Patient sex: F
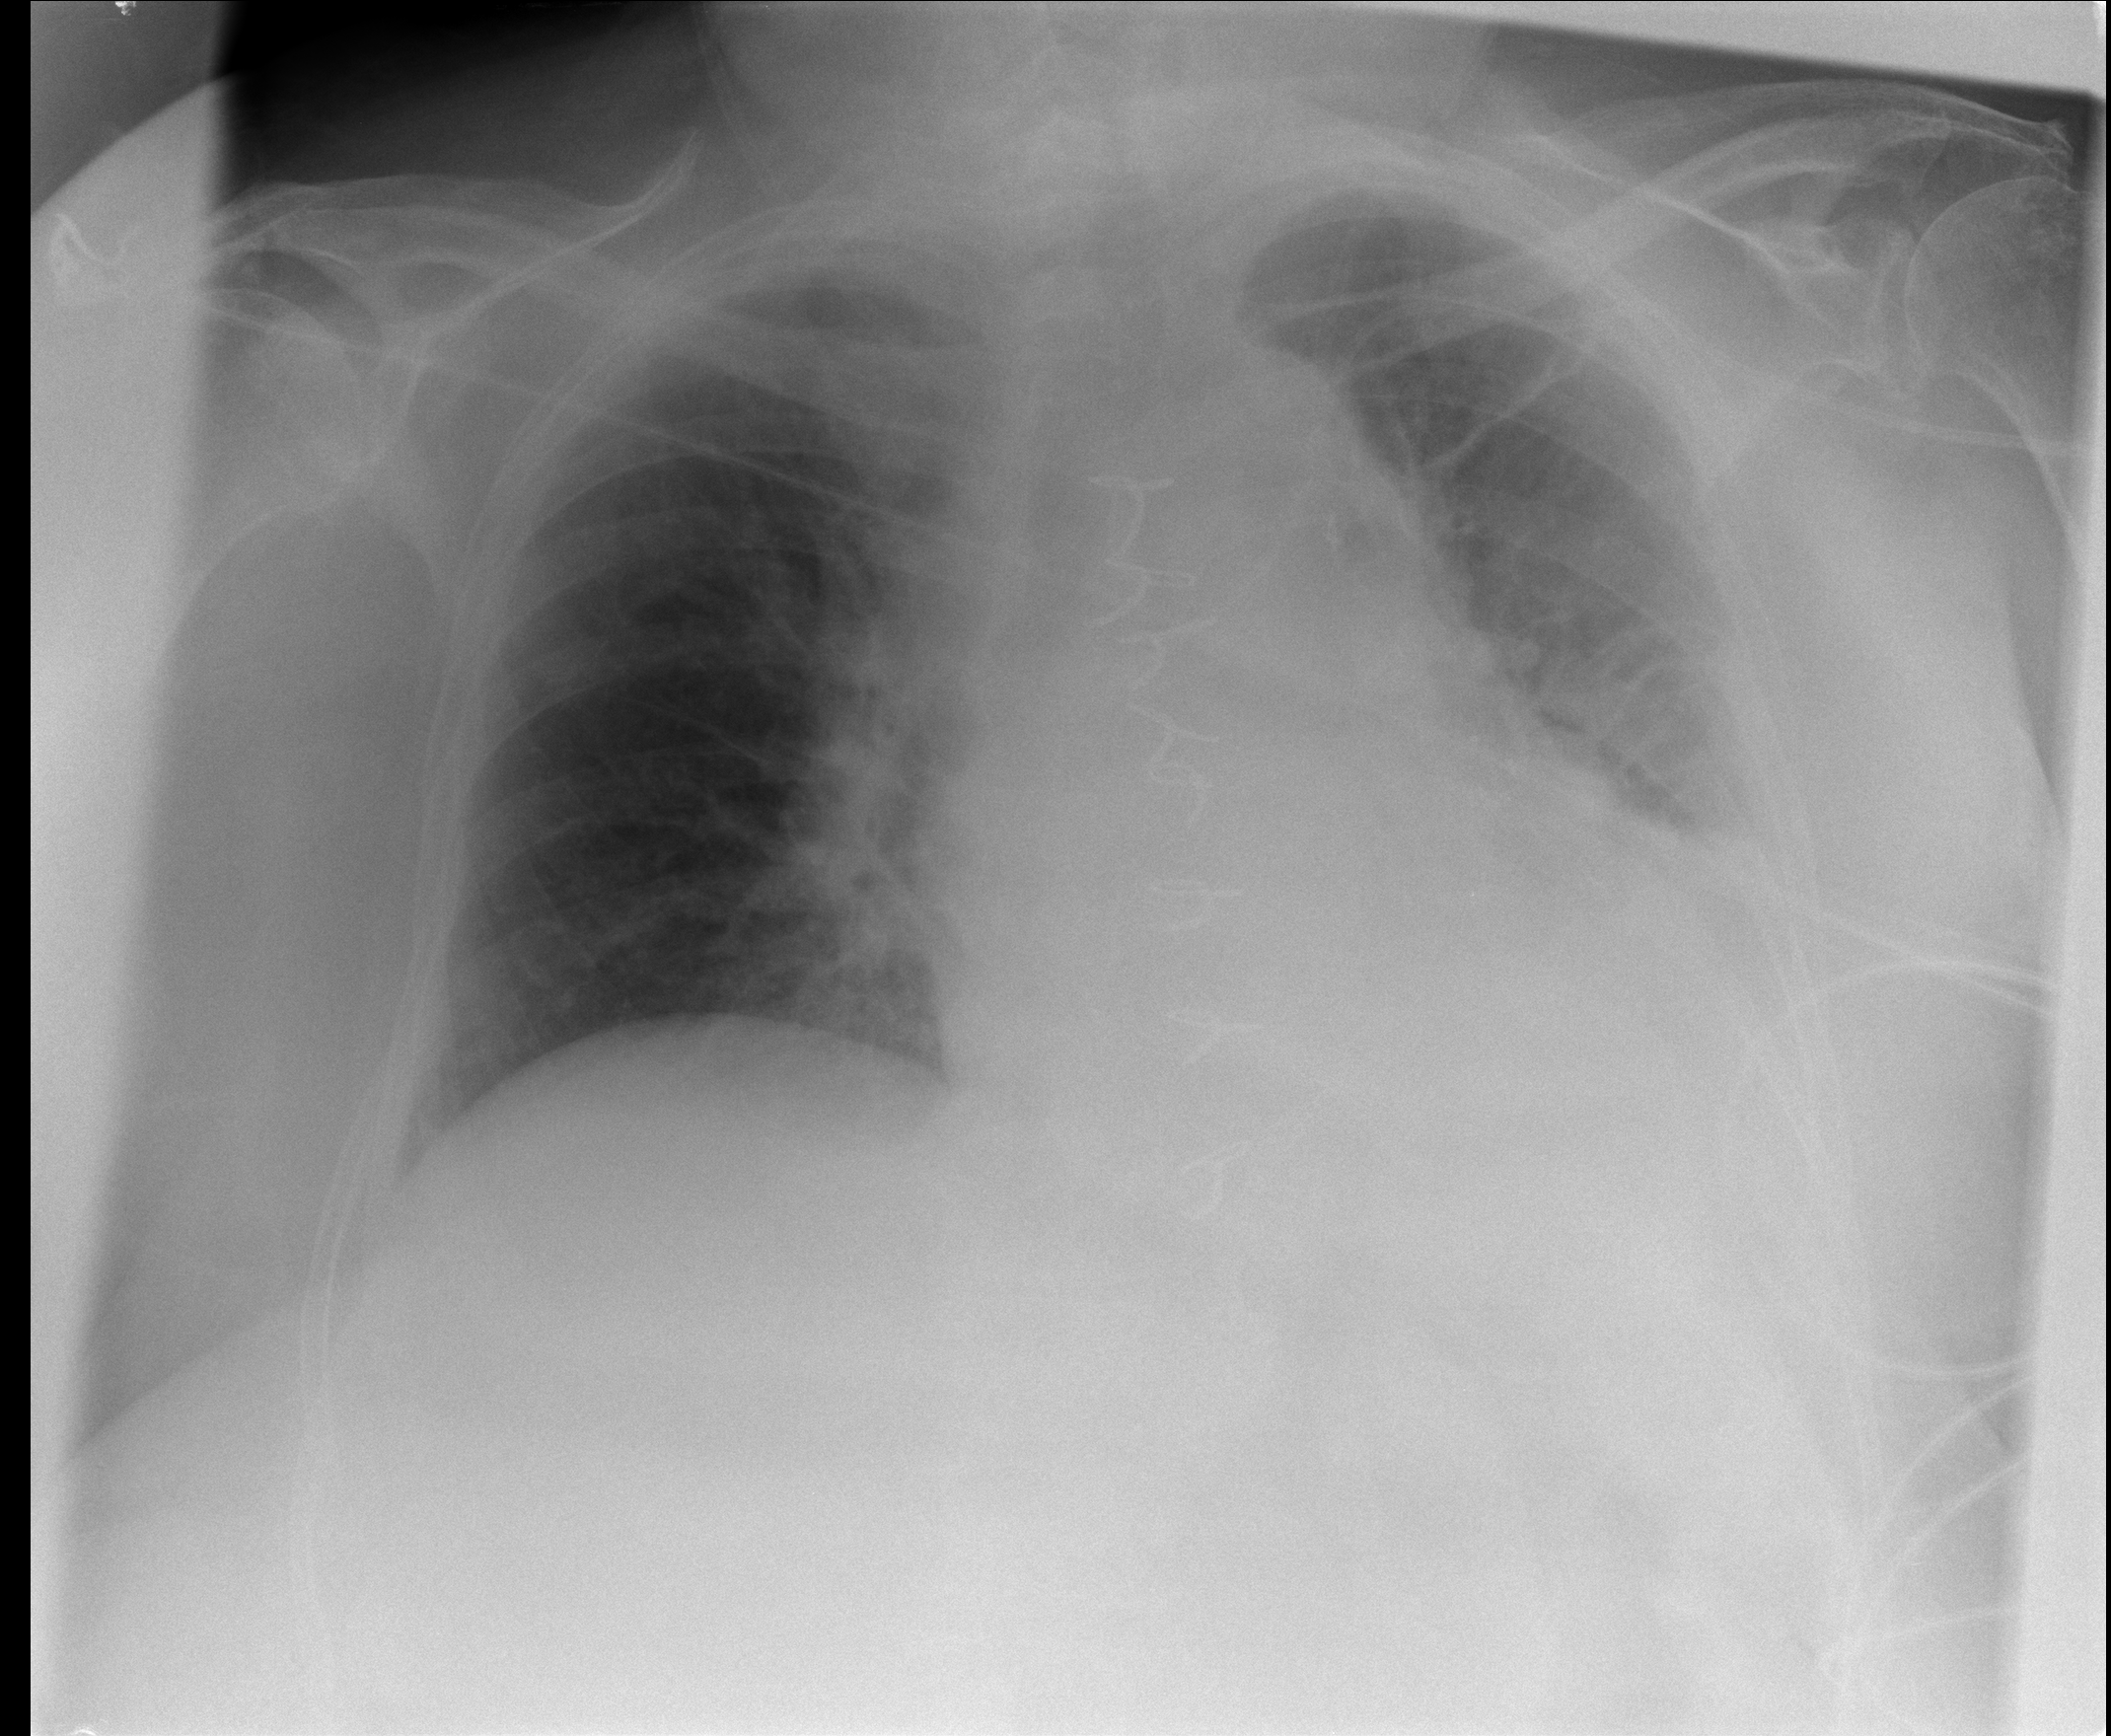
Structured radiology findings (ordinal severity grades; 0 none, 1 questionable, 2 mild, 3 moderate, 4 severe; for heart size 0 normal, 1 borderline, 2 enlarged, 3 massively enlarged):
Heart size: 2
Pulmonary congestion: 0
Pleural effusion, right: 0
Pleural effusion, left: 2
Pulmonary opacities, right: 0
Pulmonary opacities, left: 0
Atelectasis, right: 0
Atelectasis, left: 2